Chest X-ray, PA view. Patient: 67 years old, sex M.
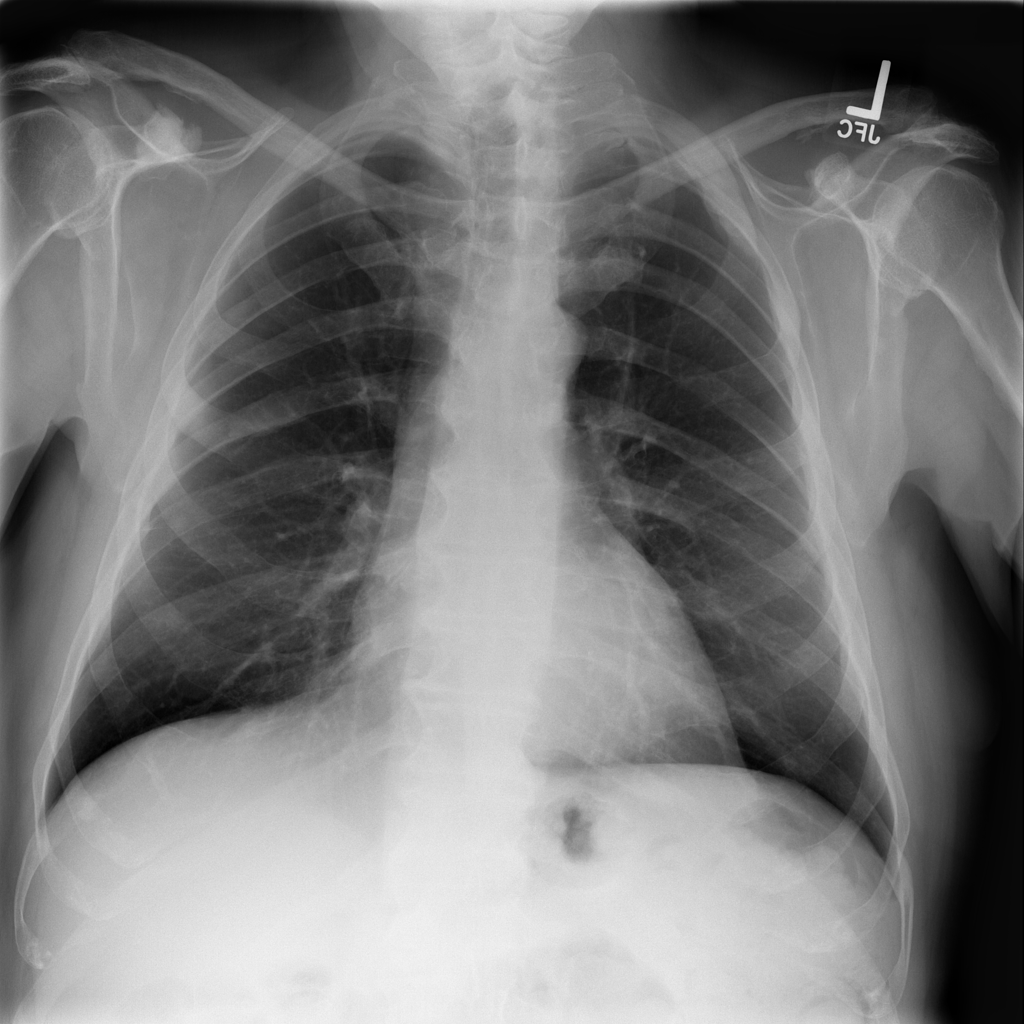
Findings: No Finding